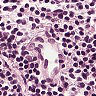
Metastatic tissue present: no